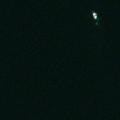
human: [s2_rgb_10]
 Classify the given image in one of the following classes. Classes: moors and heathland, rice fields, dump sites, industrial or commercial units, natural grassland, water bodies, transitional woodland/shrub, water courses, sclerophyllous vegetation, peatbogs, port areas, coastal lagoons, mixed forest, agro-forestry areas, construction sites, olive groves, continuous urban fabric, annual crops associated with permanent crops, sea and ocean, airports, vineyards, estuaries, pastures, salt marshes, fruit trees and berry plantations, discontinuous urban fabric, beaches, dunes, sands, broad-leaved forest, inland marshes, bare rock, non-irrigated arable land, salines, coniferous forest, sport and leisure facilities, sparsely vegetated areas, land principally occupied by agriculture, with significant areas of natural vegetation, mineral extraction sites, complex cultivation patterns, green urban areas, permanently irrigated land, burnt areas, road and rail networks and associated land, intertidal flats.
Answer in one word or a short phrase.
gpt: sea and ocean